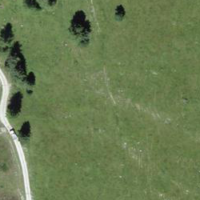
EUNIS habitat code: 26
Species observed at this site:
Phyteuma orbiculare